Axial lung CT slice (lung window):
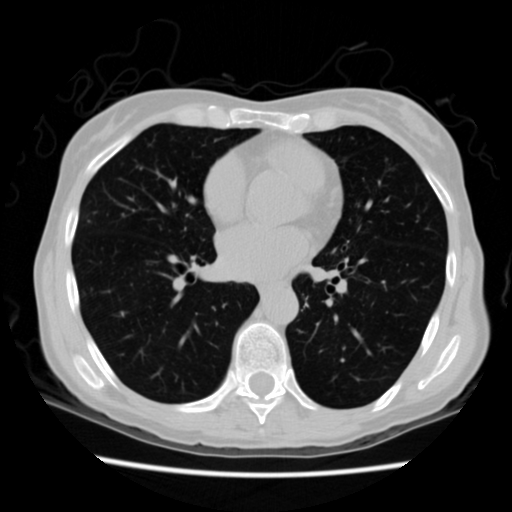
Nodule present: no